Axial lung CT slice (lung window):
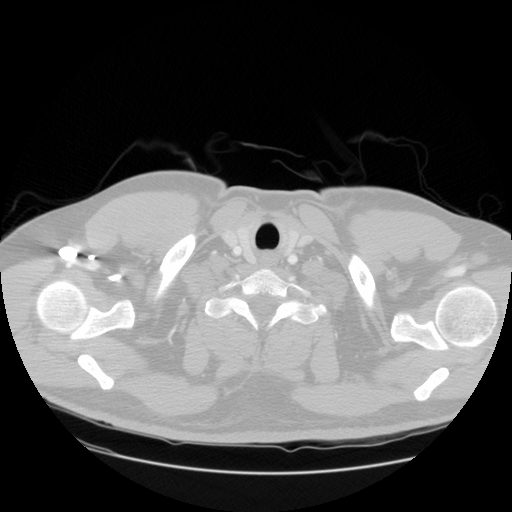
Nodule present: no